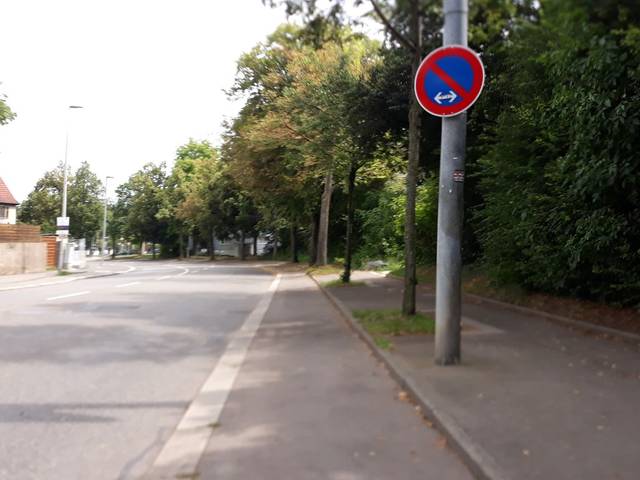
Region: Germany
Coordinates: 48.705, 9.005